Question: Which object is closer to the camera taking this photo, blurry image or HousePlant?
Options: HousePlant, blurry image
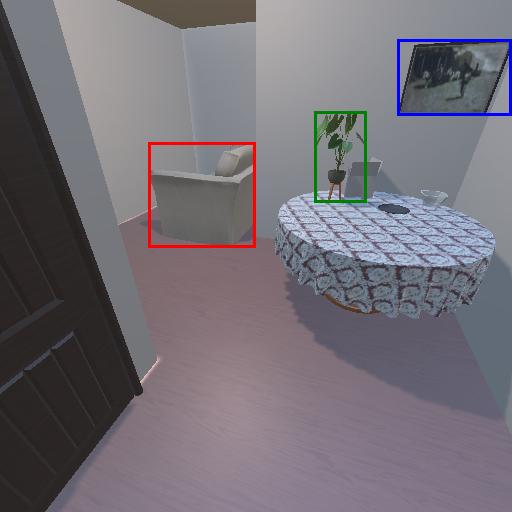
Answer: HousePlant